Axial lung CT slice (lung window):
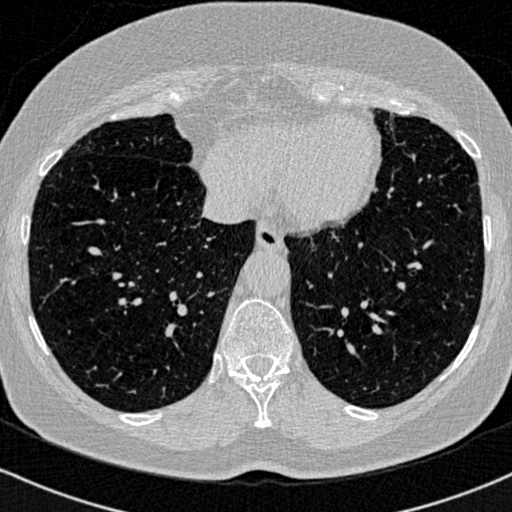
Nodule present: no